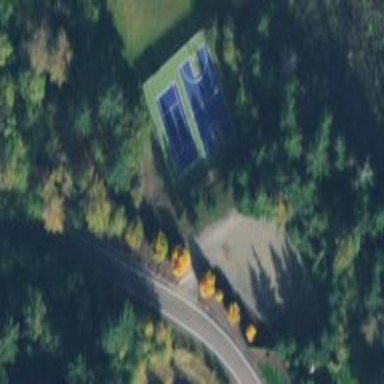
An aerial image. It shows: Tennis court on pitch designated for leisure land.